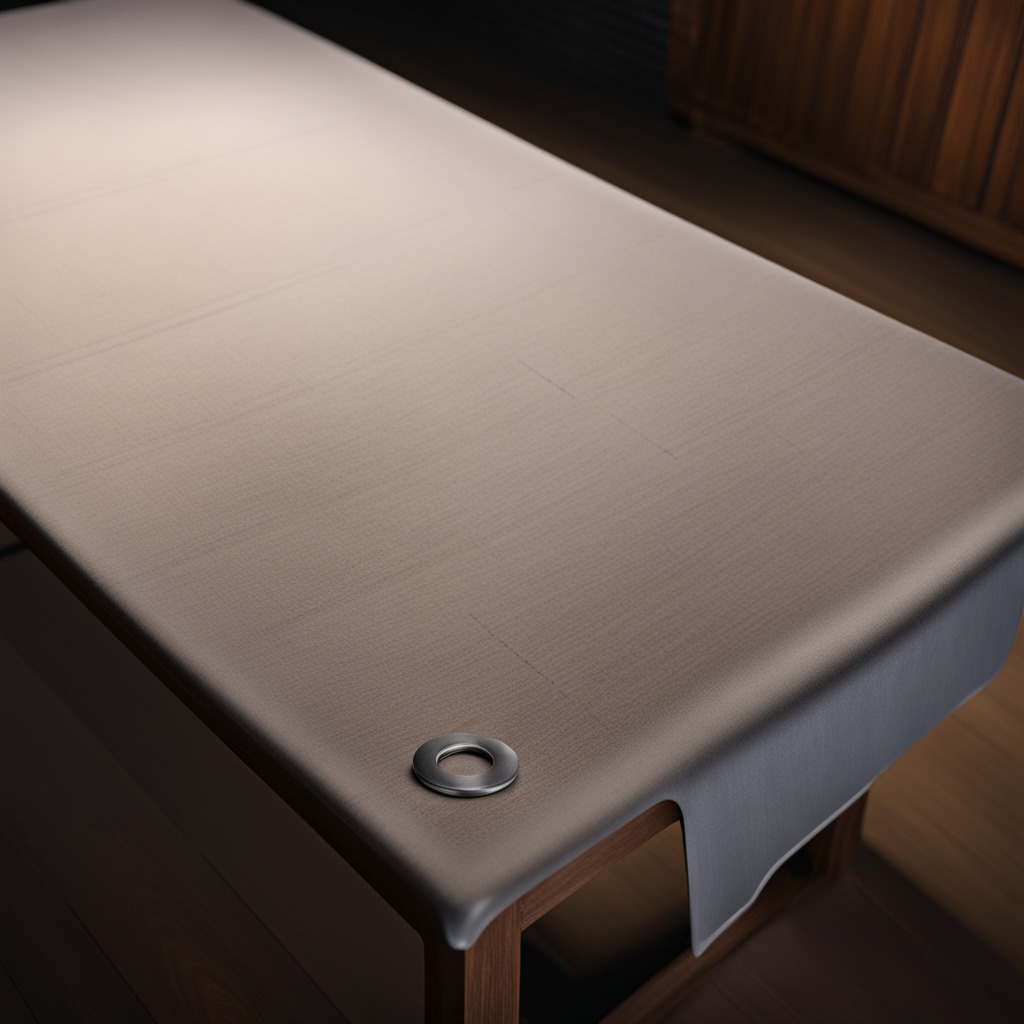
A flat metal washer lying on a wooden table inside a workshop at night